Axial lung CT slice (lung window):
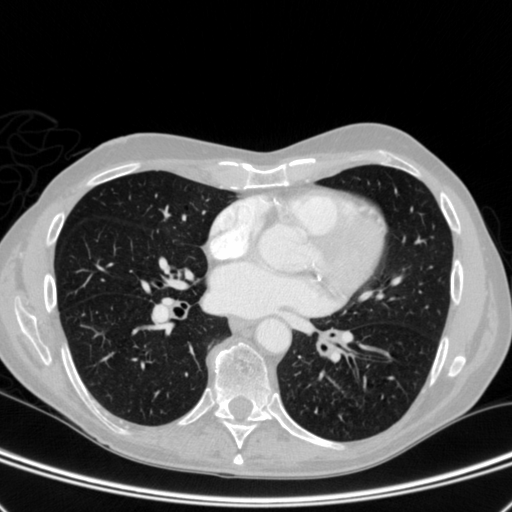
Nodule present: no